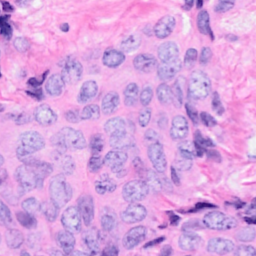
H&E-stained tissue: Breast